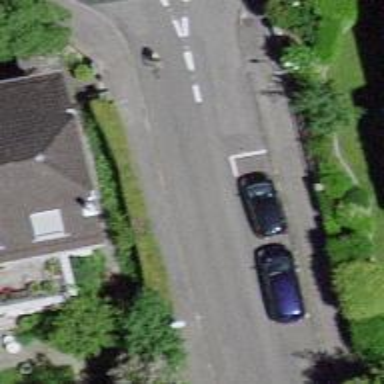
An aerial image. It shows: Residential road with asphalt surface. There is parallel parking on the right lane.